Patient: sex M, age 57
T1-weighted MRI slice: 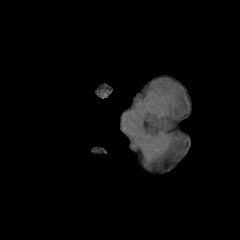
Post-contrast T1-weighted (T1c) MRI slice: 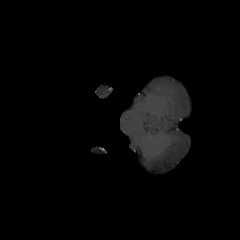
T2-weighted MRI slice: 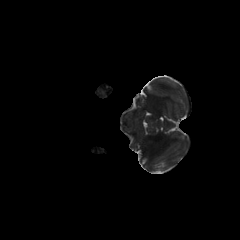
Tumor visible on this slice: no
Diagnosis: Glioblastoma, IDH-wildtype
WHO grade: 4